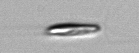
Label: Chrysochromulina